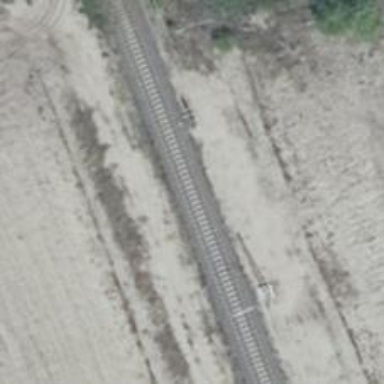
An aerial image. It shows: Railway track with contact lines for electrification.